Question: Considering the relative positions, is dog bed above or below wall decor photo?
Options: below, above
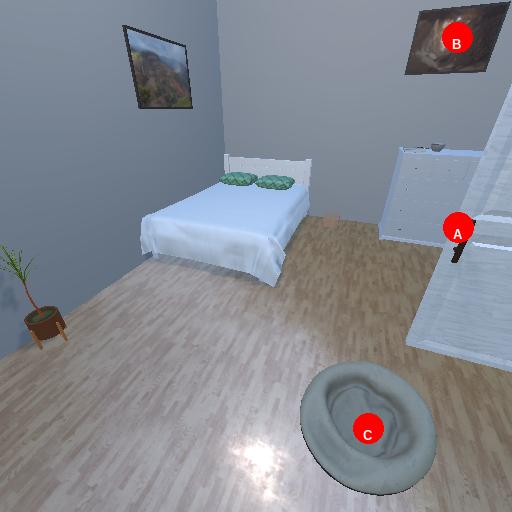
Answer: below